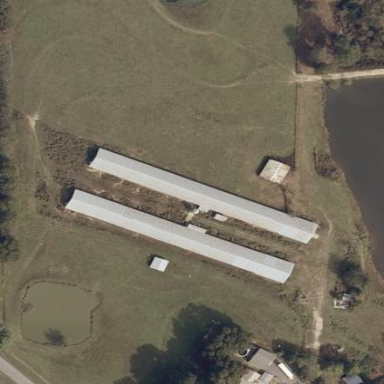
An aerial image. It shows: Farm auxiliary building.